Question: I'm storing some data in local storage, but having problem retrieving them when the page opens for the first time.
This is my code:
'''
lib.getUserGeoLocation();
lib.getUserCityLocation();
var lib = {
getUserGeoLocation: function(){
navigator.geolocation.getCurrentPosition(onSuccess, onError);
function onSuccess(position) {
window.localStorage.setItem("latitude", position.coords.latitude);
window.localStorage.setItem("longitude", position.coords.longitude);
}
function onError(error) {
// (...)
}
},
getUserCityLocation: function(){
var lat = window.localStorage.getItem("latitude");
var lng = window.localStorage.getItem("longitude");
console.log(window.localStorage);
}
}
'''
The result is: 'Storage {length: 0}'
But when I look in the debugger, the data is there:

Does anyone know why 'window.localStorage' is zero / 'window.localStorage.getItem("latitude")' returns null?
I've also tried this solution to make sure I have the values before I call 'getUserCityLocation()':
'''
$.when(lib.getUserGeoLocation()).then(function(){
lib.getUserCityLocation();
});
'''
So my solution is this:
'''
getUserGeoLocation: function(callback){
navigator.geolocation.getCurrentPosition(onSuccess, onError);
function onSuccess(position) {
window.localStorage.setItem("latitude", position.coords.latitude);
window.localStorage.setItem("longitude", position.coords.longitude);
return callback(true);
}
function onError(error) {
return callback(false, error);
}
},
'''
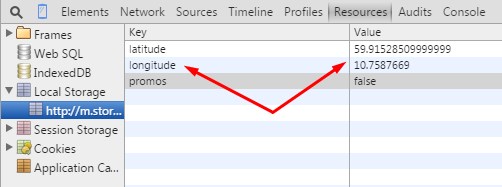
Answer: Its because will take some time to get the data and then insert values in and meanwhile you are calling the function , so this will return you null.